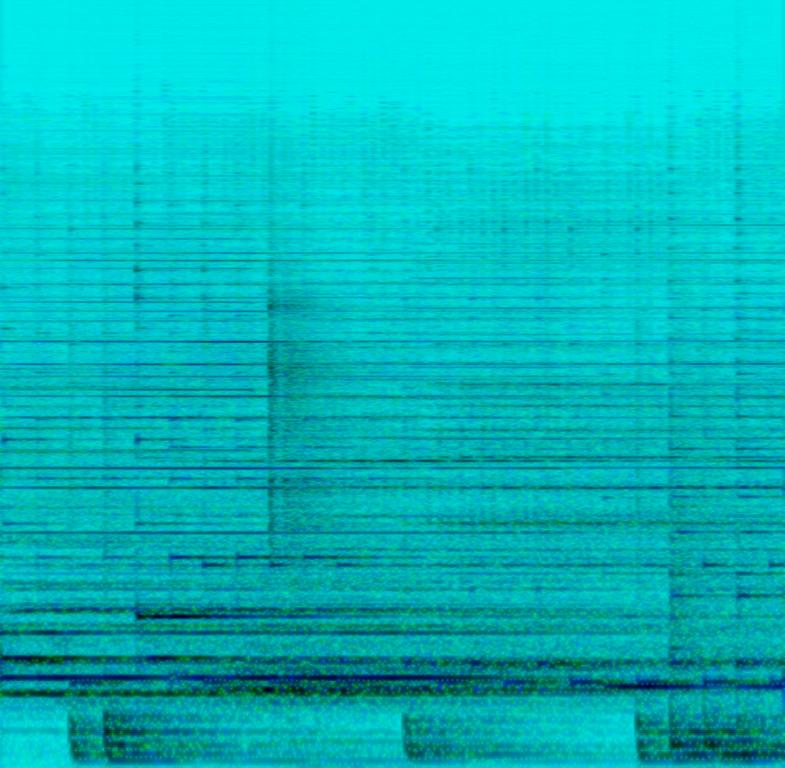
The low quality recording features a wide synth pad, soft sustained strings, mellow harp melody, soft toms, reverberant rimshots and strummed strings. It sounds mystical, suspenseful and haunting, like something you would hear as the background music of a thriller movie.